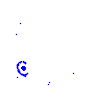
Particle: pion